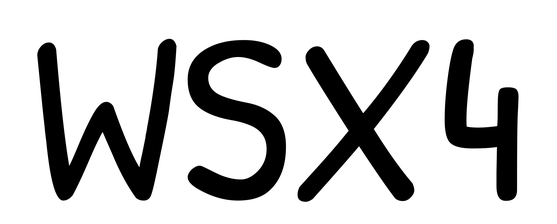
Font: PatrickHand-Regular